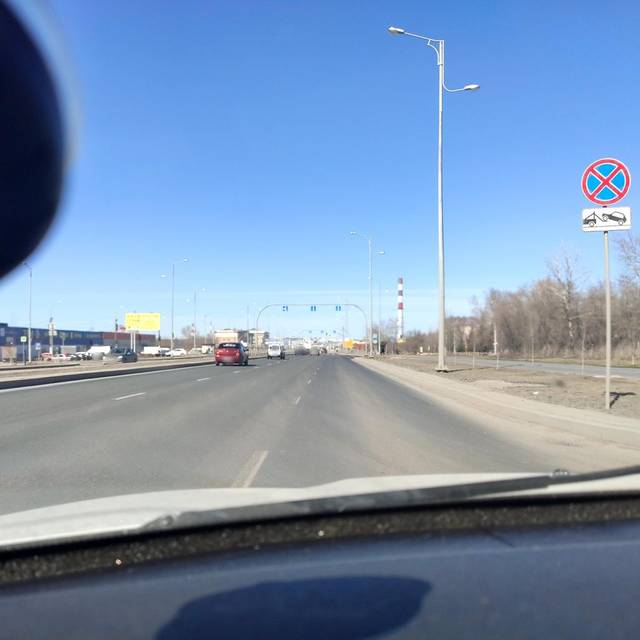
Region: Russia
Coordinates: 57.95, 56.265